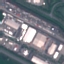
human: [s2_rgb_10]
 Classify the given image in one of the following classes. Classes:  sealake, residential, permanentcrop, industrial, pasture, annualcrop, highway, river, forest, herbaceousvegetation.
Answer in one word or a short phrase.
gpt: Industrial